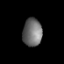
Tissue: prostate
Cell type: T cells
Senescence score: 0.7139
Nuclear area (px): 523
Mean DAPI intensity: 111.214